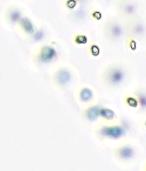
Label: Phaeocystis